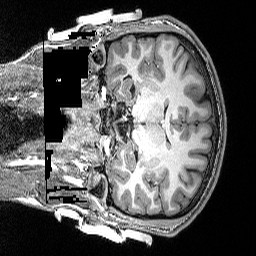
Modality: T1w
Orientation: coronal
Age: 19
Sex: male
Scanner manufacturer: siemens
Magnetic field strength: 3 T
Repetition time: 2.53 s
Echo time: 0.0033 s